Question: Task Scheduler with call method always fail when I add onFailure callback
Basic test:
'''
// Console\Kernel.php
$schedule->call(function () {
var_dump('test');
})
->onFailure(function () {
var_dump('failed');
})
->everyMinute();
'''

I'm wrong somewhere or missing something ?
Thanks in advance
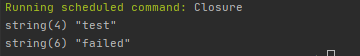
Answer: <URL>
---
It appears that the success/failure hooks do not work with closures.
From looking at the source code, it looks like Laravel is relying on exit codes to determine if a scheduled task was successful or not:
<URL>
You can see here that it is looking for an exit code other than 0.
The thing is, exit codes are only set when calling scheduled commands via external process:
<URL>
For a closure (callback) task, there is no updating of the exit code:
<URL>
Which means, the exit code remains 'null', which is NOT 0, and evaluates to failure.
This might be something the Laravel team would consider improving for a future version. In the meantime, if you write a traditional <URL> and run that via the scheduler, you should find the success/failure hooks working as expected.